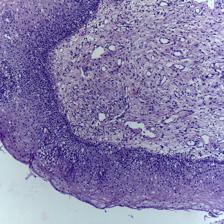
Diagnosis: OSCC